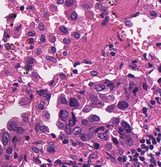
Tumor epithelial tissue: yes
Tumor-associated stroma tissue: yes
Normal tissue: no